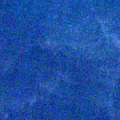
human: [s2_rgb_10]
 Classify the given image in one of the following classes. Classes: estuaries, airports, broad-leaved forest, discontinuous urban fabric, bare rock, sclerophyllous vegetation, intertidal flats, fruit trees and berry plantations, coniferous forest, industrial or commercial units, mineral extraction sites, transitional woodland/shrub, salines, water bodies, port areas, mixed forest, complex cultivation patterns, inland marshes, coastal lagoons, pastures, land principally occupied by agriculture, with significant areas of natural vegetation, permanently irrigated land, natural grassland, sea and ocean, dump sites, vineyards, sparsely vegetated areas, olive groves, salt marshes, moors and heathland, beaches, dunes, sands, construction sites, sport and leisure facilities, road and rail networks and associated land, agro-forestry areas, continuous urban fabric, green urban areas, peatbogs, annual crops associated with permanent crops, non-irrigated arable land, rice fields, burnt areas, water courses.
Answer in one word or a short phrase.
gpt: sea and ocean